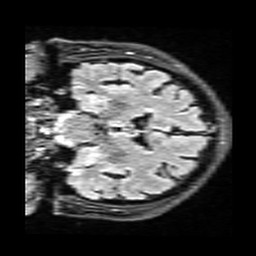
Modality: FLAIR
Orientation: coronal
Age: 62
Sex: male
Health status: healthy
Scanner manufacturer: siemens
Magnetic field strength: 3 T
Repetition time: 9 s
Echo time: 0.088 s